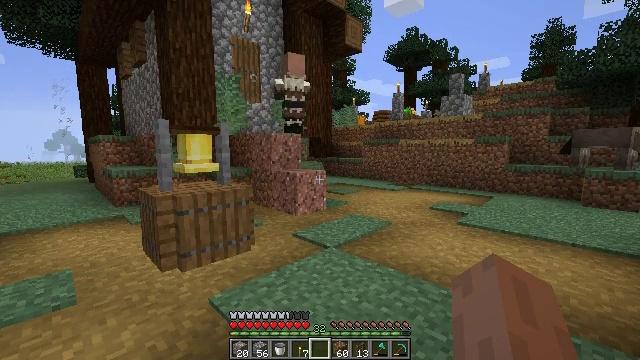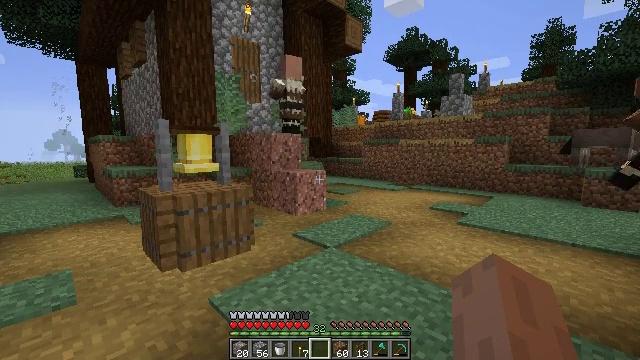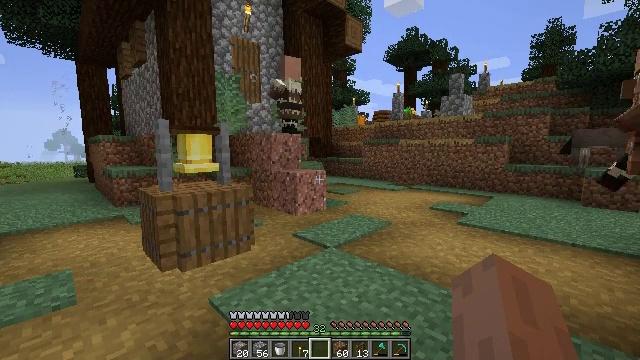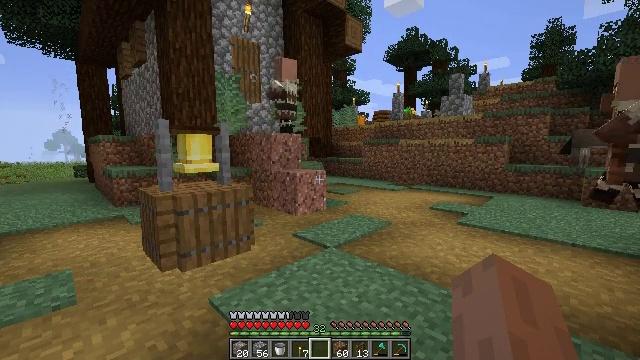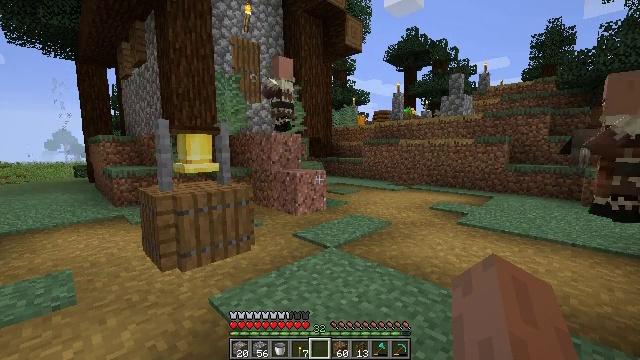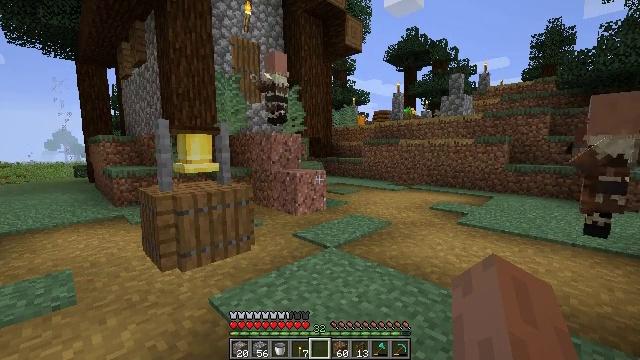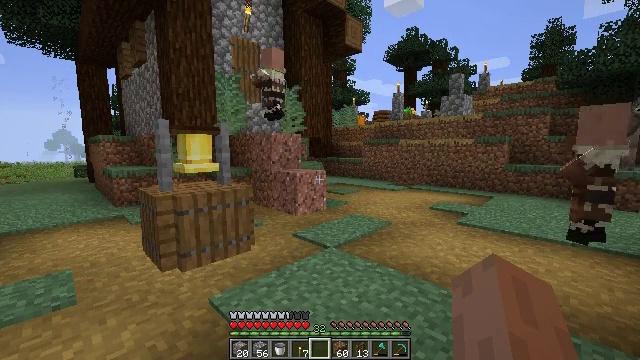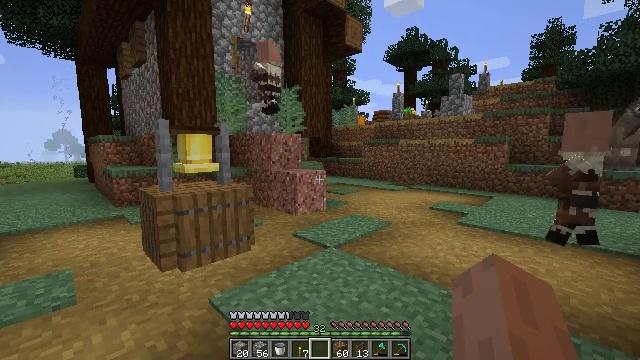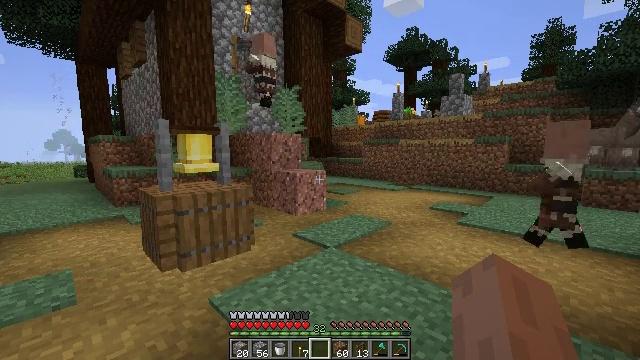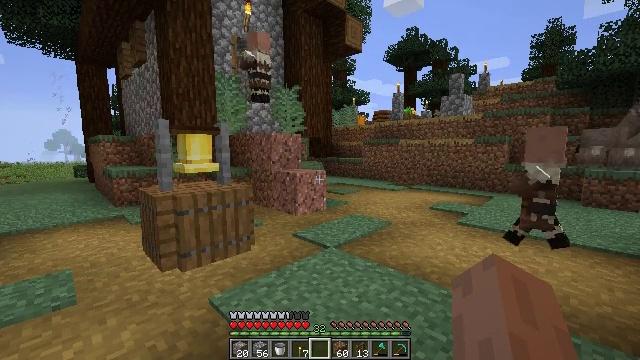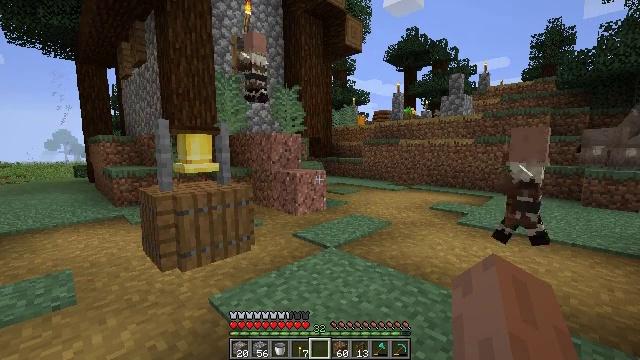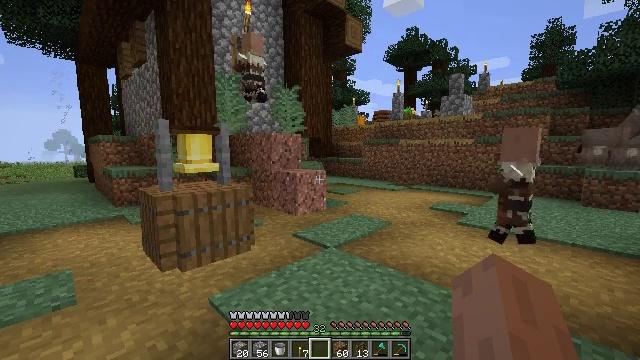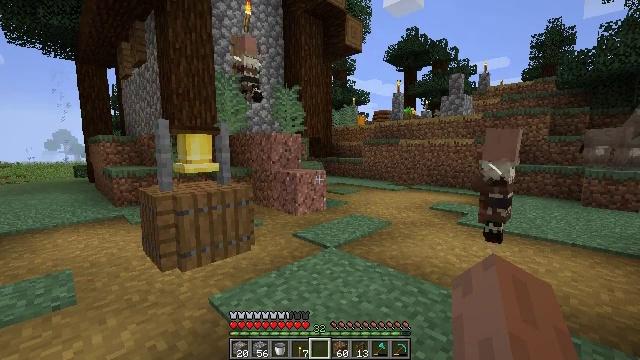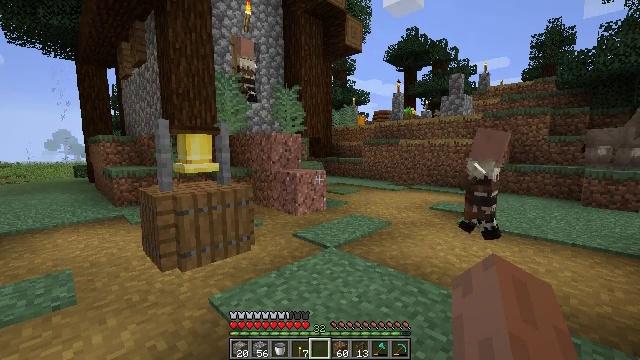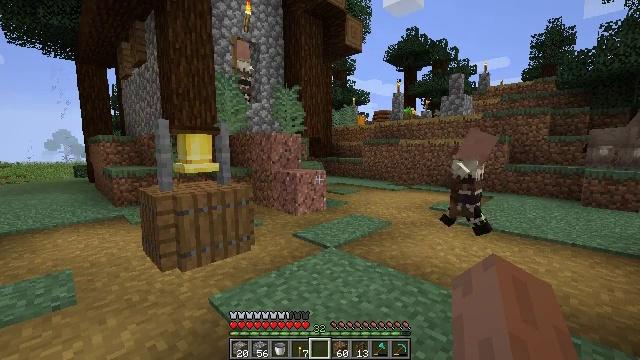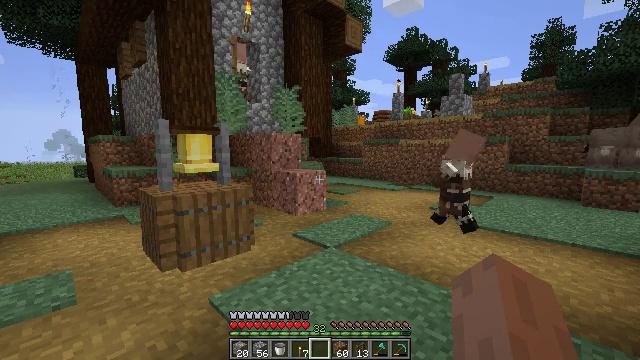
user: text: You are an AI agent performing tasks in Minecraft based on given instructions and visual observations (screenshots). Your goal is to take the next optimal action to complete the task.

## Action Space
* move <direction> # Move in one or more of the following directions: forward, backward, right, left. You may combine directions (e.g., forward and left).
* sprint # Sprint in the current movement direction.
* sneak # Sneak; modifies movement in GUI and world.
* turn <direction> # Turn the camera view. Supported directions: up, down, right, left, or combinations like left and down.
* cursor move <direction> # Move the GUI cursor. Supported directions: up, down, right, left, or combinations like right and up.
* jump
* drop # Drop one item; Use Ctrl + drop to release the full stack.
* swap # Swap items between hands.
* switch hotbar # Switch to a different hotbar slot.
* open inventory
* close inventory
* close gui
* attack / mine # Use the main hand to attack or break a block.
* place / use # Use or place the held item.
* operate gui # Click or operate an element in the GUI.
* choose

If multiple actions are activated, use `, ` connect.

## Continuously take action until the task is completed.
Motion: motion action
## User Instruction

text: Gather the composter from your farm.
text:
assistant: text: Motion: no_op
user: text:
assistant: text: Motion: no_op
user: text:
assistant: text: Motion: no_op
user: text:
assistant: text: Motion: no_op
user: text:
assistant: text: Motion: no_op
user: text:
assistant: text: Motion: no_op
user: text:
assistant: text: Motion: no_op
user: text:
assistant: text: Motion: no_op
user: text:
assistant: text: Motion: no_op
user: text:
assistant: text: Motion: no_op
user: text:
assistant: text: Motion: no_op
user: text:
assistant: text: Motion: no_op
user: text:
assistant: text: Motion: no_op
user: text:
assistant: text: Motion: no_op
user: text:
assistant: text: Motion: no_op
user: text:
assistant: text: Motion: no_op
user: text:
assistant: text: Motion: no_op
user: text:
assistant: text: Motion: no_op
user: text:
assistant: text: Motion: no_op
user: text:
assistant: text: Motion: no_op
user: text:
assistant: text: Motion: no_op
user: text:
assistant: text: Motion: no_op
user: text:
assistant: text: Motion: no_op
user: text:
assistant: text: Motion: no_op
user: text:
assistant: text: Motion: no_op
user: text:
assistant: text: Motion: no_op
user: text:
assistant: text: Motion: no_op
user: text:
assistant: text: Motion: no_op
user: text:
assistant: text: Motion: no_op
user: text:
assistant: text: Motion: no_op